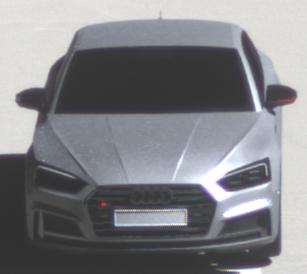
Make: Audi
Model: S5 Sportback
Detailed model: 8T Facelift
Model produced from: 2011
Model produced until: 2016
Doors: 5
Color: white
Road condition: dry road
Daytime: midday
Contrast: high contrast